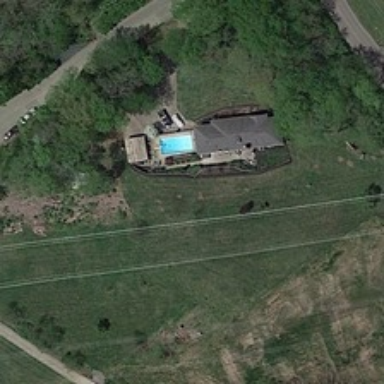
A building with a swimming pool and a car is surrounded by green trees and meadows .